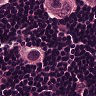
Metastatic tissue present: yes